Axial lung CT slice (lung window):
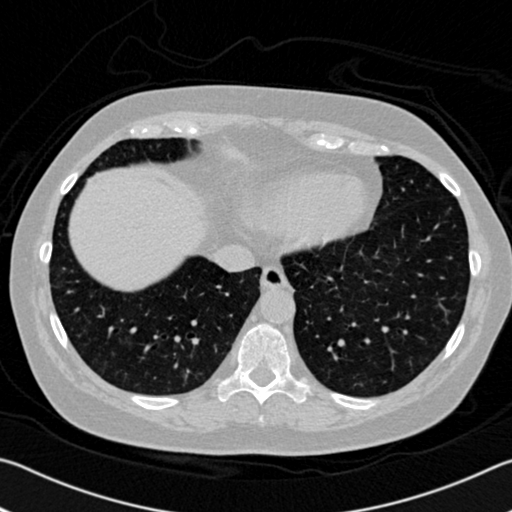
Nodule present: no